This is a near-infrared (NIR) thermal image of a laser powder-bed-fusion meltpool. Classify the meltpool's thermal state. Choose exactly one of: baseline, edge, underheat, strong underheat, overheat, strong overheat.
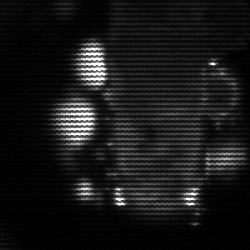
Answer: strong underheat